Question:
'''
func application(application: UIApplication, openURL url: NSURL, sourceApplication: String?, annotation: AnyObject) -> Bool
{
return FBSDKApplicationDelegate.sharedInstance().application(application, openURL: url, sourceApplication: sourceApplication, annotation: annotation)
}
'''
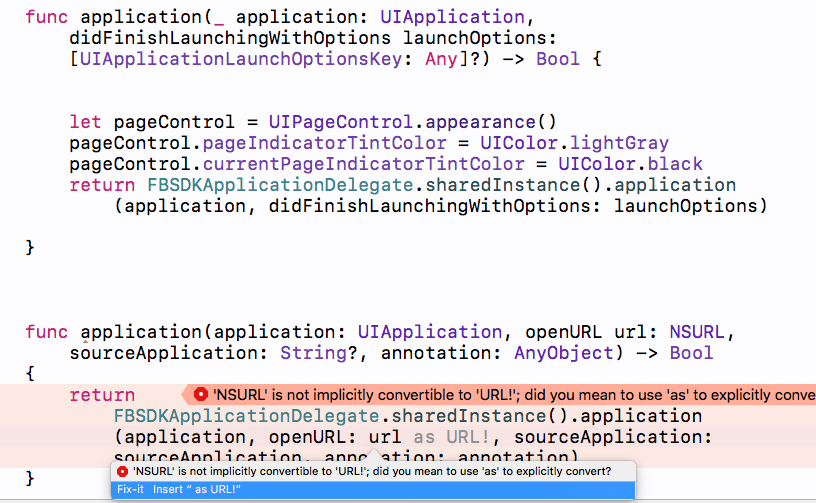
Answer: In , the method signature for 'openURL' is:
'''
func application(_ application: UIApplication, open url: URL, sourceApplication: String?, annotation: Any) -> Bool {
return FBSDKApplicationDelegate.sharedInstance().application(applic ation, open: url, sourceApplication: sourceApplication, annotation: annotation)
}
'''
In method signature, 'NSURL' is changed to 'URL'.